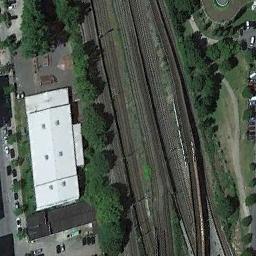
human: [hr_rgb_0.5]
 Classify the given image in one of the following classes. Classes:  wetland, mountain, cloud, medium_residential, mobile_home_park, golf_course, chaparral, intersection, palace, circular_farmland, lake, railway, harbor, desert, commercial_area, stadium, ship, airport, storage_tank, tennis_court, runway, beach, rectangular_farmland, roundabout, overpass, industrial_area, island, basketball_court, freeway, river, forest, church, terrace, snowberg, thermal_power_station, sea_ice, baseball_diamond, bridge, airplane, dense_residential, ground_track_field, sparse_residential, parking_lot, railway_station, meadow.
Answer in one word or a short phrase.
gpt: railway